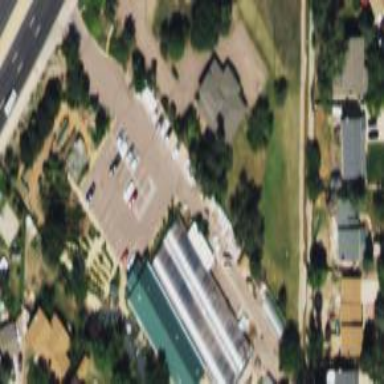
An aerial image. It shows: Garden centre housed in building.